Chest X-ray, AP view. Patient: 59 years old, sex F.
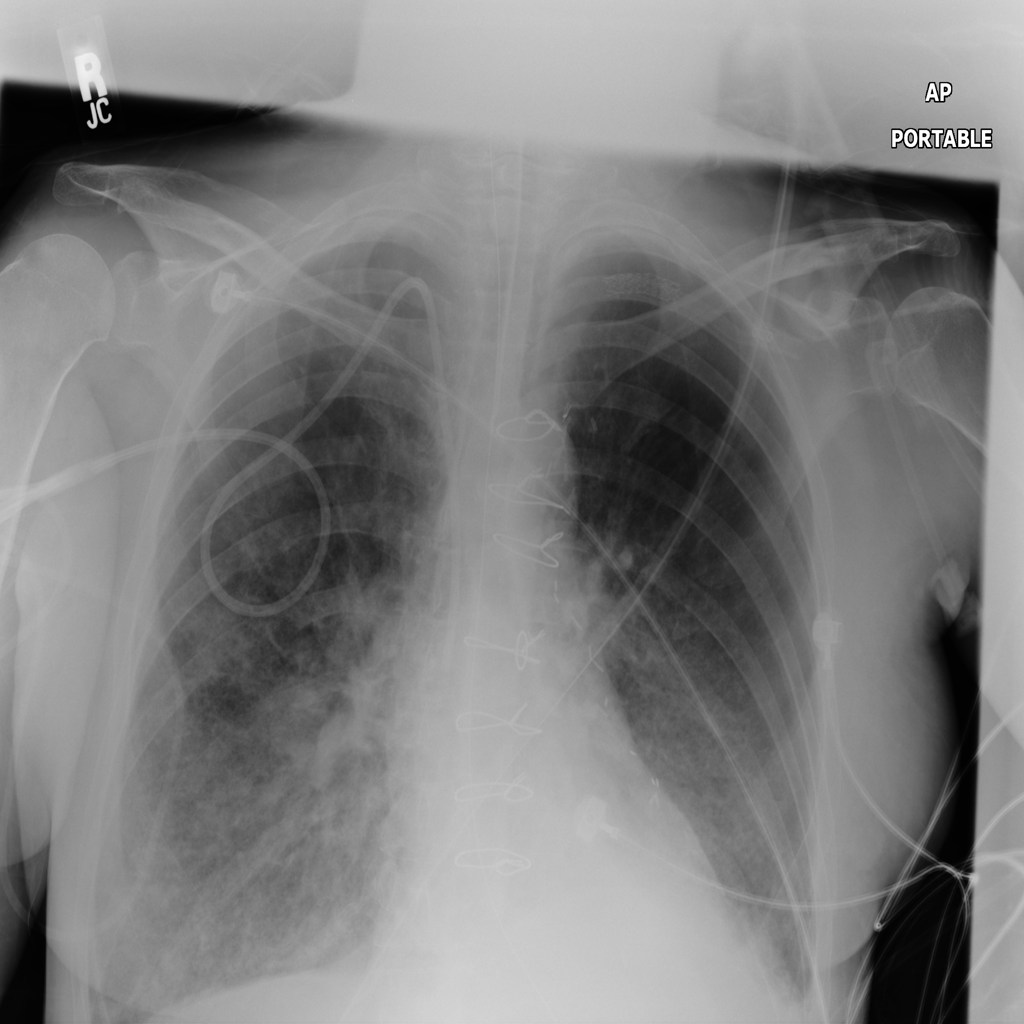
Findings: Infiltration